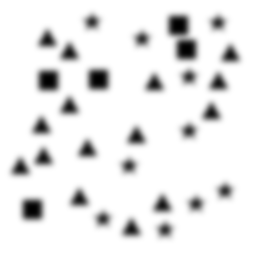
Squares: 5
Triangles: 15
Stars: 10
Total shapes: 30